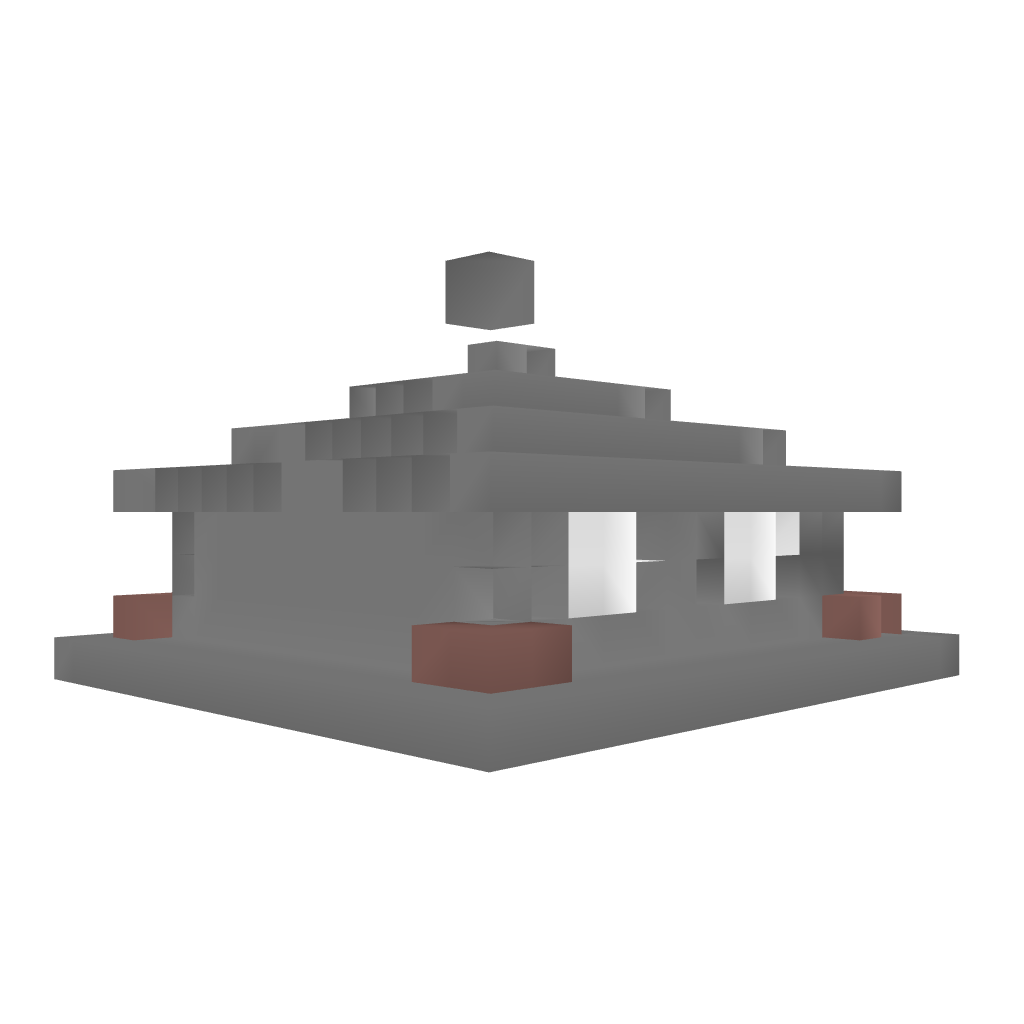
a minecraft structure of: SmallHunt good quality